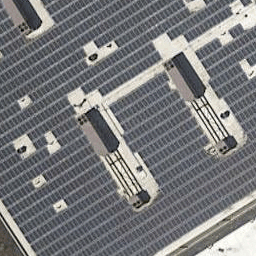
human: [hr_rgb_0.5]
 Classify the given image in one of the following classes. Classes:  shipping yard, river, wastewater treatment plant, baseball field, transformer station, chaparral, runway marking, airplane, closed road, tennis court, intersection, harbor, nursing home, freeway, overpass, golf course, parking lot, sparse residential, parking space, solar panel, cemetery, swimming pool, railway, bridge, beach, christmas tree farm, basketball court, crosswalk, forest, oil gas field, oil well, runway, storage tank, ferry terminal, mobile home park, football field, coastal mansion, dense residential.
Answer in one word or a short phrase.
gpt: solar panel